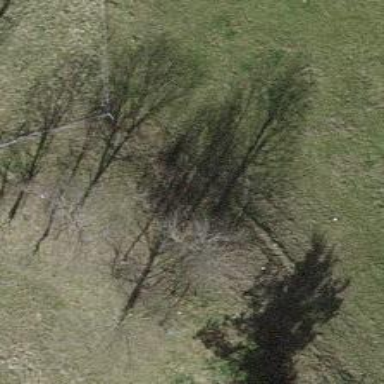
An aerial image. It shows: Single tag "natural: tree."